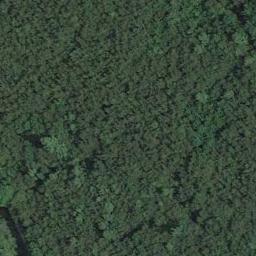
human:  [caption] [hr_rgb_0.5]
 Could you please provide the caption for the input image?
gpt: The forest is full of green trees .

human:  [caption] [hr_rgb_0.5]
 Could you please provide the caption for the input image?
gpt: The forest has a lot of dense green trees of different heights .

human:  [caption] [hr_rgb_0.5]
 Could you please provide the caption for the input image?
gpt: A large dense mixed dark green and light green forest .

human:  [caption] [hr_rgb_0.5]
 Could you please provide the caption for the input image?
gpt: This is a dense forest .

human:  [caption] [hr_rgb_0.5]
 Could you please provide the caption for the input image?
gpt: A dense forest with many green trees .